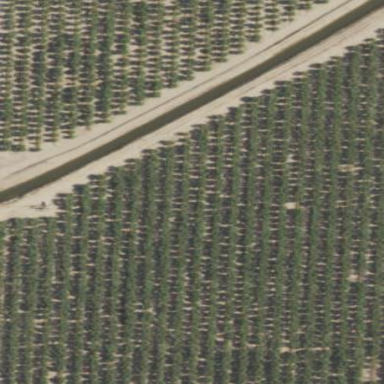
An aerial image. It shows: Vineyard with grape crops.